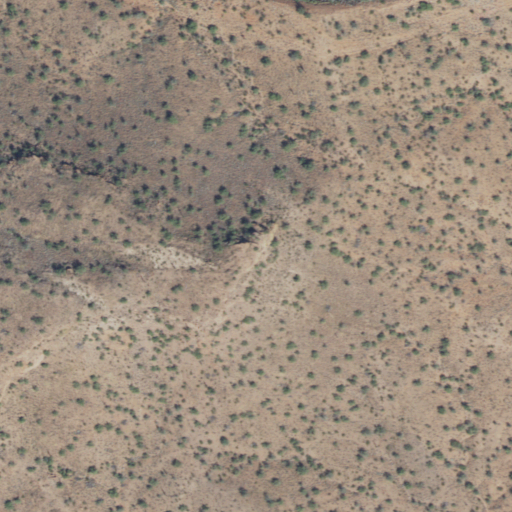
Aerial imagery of mountain in Arizona named Apache Peak containing only shrub